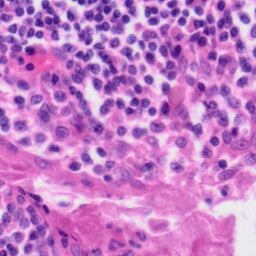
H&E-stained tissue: Tonsil